Question: Count the number of objects in the diagram.
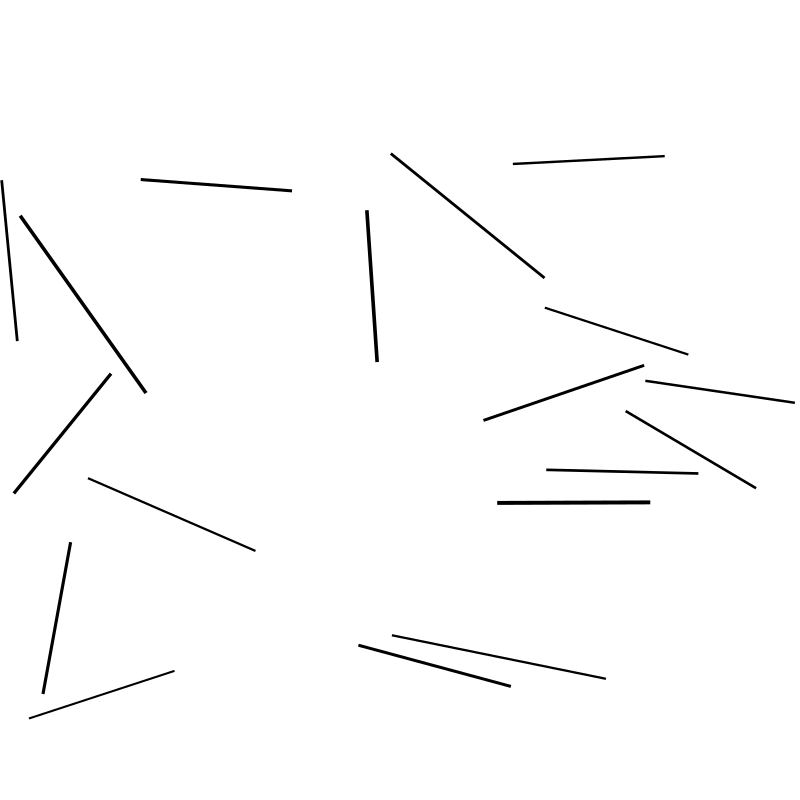
Answer: 18